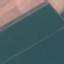
Land use / land cover: AnnualCrop